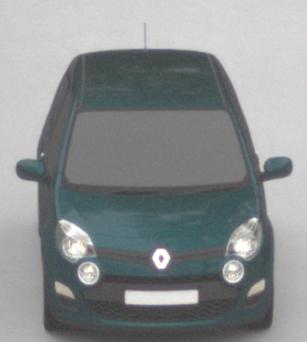
Make: Renault
Model: Twingo 1.2 LEV 16V 75
Detailed model: Twingo (II)
Model produced from: 2012/01
Model produced until: 2014/07
Doors: 3
Color: blue
Road condition: dry road
Daytime: midday
Contrast: low contrast